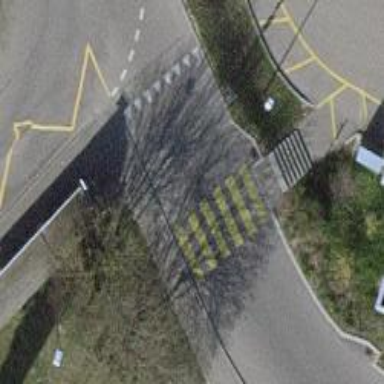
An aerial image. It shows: Uncontrolled footway crossing with markings.